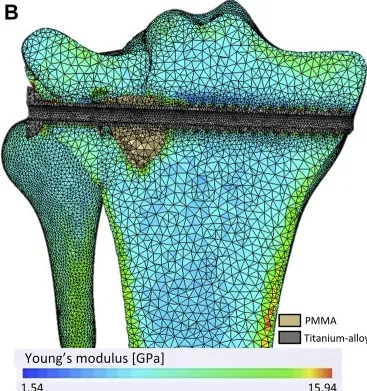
Mesh and heterogeneous distribution of bone material properties. (B) The mesh and the material properties distribution according to the bone density observe through the 3D X-ray image.
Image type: radiology (x_ray)